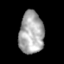
Tissue: lung
Cell type: Epithelial cells
Senescence score: 0.1495
Nuclear area (px): 1013
Mean DAPI intensity: 170.875